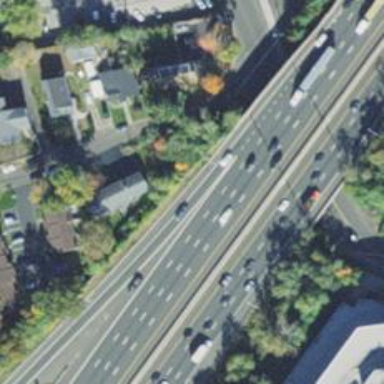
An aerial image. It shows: Bridge with asphalt surface. It is part of motorway link.